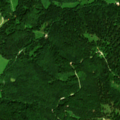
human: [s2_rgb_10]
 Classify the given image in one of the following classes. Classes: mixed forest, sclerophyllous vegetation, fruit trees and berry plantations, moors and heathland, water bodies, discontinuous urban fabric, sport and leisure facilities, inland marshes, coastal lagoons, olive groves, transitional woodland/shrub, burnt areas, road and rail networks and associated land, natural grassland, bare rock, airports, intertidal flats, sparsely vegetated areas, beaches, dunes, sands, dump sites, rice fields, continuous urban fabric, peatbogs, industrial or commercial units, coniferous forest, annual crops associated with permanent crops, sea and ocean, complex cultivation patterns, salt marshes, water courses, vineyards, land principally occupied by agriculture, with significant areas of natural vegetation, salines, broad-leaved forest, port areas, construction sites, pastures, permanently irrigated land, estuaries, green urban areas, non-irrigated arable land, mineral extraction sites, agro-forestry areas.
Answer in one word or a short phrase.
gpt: land principally occupied by agriculture, with significant areas of natural vegetation, broad-leaved forest, mixed forest